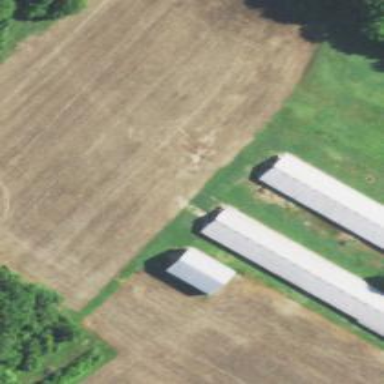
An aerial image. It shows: Farm auxiliary building.